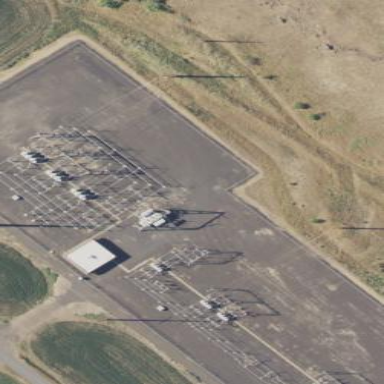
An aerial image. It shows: Power substation.